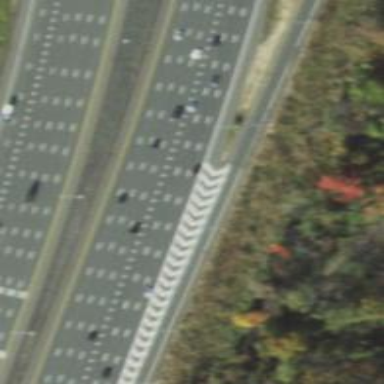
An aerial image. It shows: Motorway offramp.